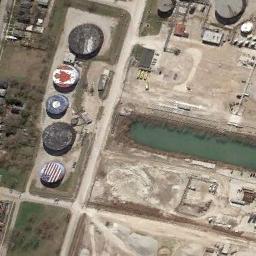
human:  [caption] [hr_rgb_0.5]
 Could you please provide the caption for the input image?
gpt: Several buildings are beside the storage tanks .

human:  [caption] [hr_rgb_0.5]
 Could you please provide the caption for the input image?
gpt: There are some storage tanks on the bare land next to the water .

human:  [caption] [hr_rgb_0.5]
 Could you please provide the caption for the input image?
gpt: There are several neatly arranged large oil storage tanks in the factory, And there are large lawns in the factory .

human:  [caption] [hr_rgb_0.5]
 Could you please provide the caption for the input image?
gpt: The storage tanks here are half white and half black .

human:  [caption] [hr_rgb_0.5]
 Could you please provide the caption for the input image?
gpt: There are several storage tanks of different sizes beside a river .